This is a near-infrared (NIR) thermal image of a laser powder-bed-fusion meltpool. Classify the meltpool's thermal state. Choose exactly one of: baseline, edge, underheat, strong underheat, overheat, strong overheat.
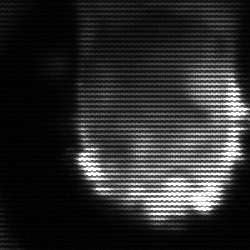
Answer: baseline